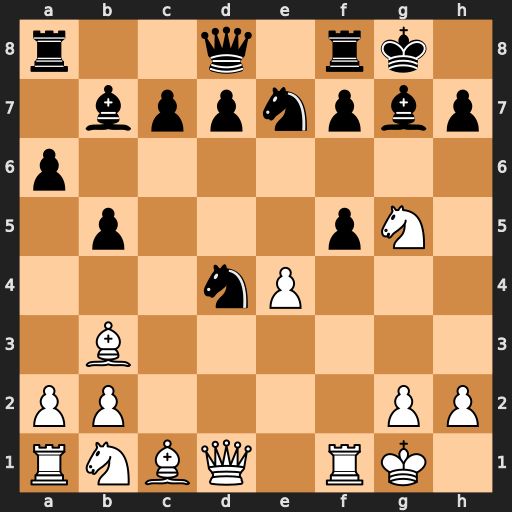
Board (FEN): r2q1rk1/1bppnpbp/p7/1p3pN1/3nP3/1B6/PP4PP/RNBQ1RK1
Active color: w
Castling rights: -
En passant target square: -
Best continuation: Qh5 h6 Nxf7 Rxf7 Bxf7+